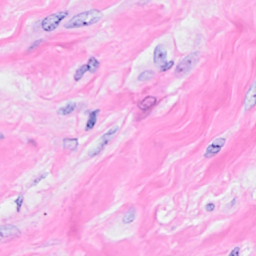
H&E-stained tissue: Breast